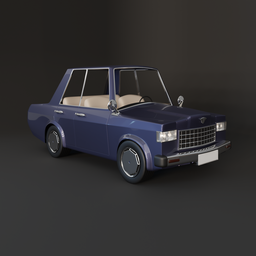
Label: mechanical